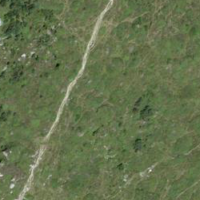
EUNIS habitat code: 25
Species observed at this site:
Campanula barbata